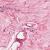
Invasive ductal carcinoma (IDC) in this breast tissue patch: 0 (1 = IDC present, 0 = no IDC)